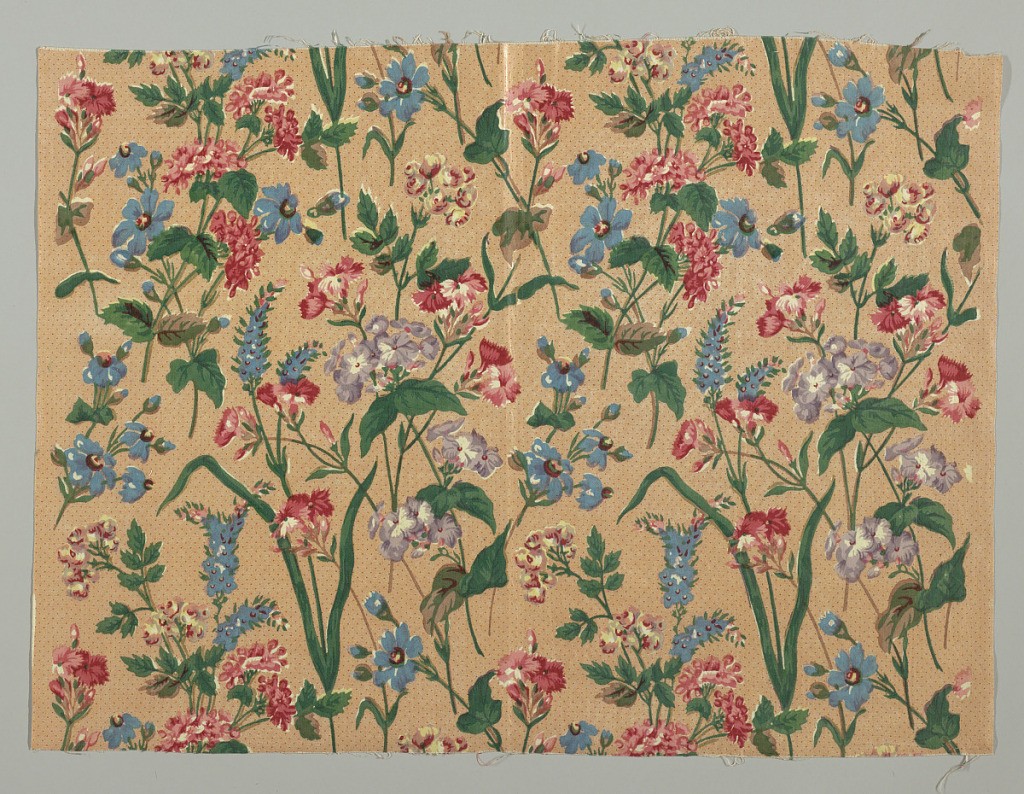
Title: Textile
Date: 1870–1910
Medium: cotton Technique: roller and block printed on plain weave, glazed
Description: Textile showing a stippled salmon-colored ground with a design of scattered grasses, leaves and flowers in red, brown, lavender, solid green and bright blue. Printed using blocks from between 1830-1850.